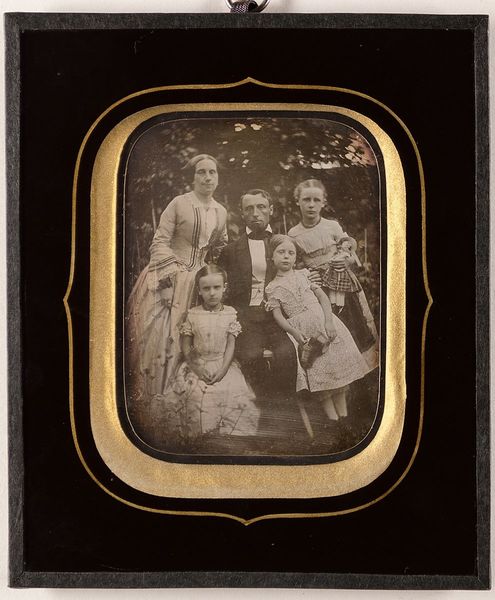
Titel: Unbekannte Familie mit drei Töchtern
Künstler: Adolph Meyer
Standort: Hamburg
Institution: Museum für Kunst und Gewerbe Hamburg
Schlagwörter: mann, frau, gruppenportrait, portrait, figur, mutter, tochter, vater, schwestern, foto, fotografie, photographie, schwester, puppe, photo, spielpuppe, lichtbild, daguerreotypie, bildwerke, angewandte und bildende kunst, hessische systematik, porträt, mädchen, porträtfotografie, porträtphotographie, gruppenporträt, familienporträt